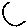
Label: moon